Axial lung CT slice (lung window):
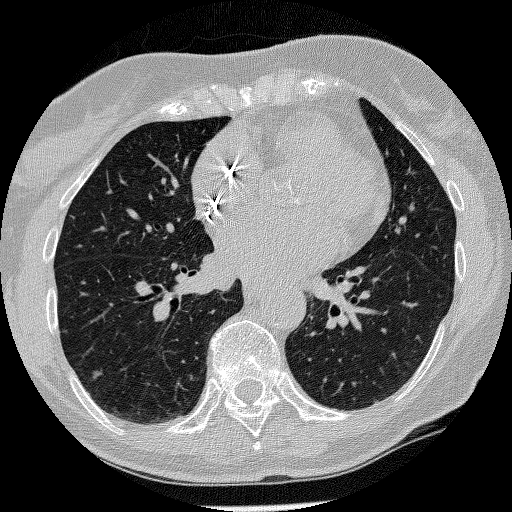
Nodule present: yes
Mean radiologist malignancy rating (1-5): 3